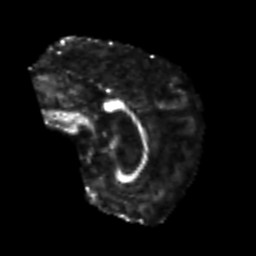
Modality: FA
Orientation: sagittal
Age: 52
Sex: male
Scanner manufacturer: siemens
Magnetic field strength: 3 T
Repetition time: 4.999 s
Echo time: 0.07946 s